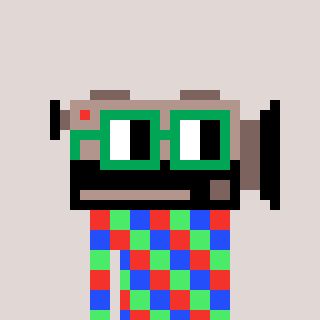
a pixel art character with square green glasses, a camcorder-shaped head and a red-colored body on a warm background